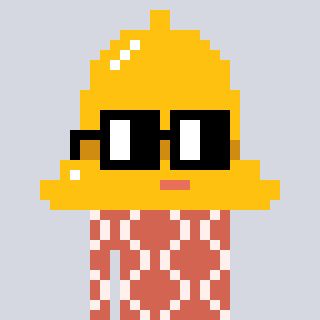
a pixel art character with square black glasses, a bell-shaped head and a peachy-colored body on a cool background